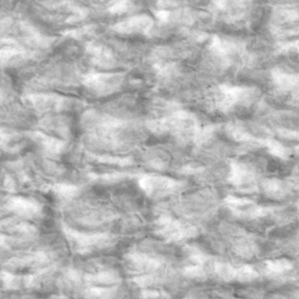
Label: non_frost